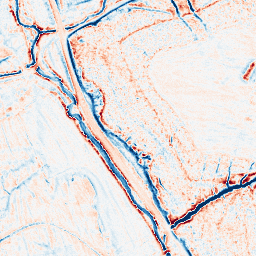
Category: edge_preserving
Decomposition family: anisotropic_diffusion
Decomposition parameters: iterations: 50
kappa: 10
gamma: 0.05
Upsampling method: cubic_catmull_rom
Upsampling parameters: scale: 8
Upsampling scale: 8